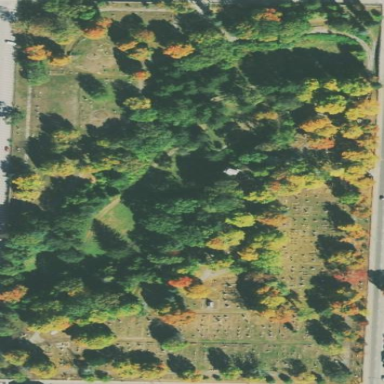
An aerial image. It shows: Cemetery.